Question: for my school project I had a laravel project delivered.
but my controller has a fatal error in it.
if(Auth::user()->hasRole('admin')){...} "
but the hasRole gives a error:
> undefined method 'hasRole'

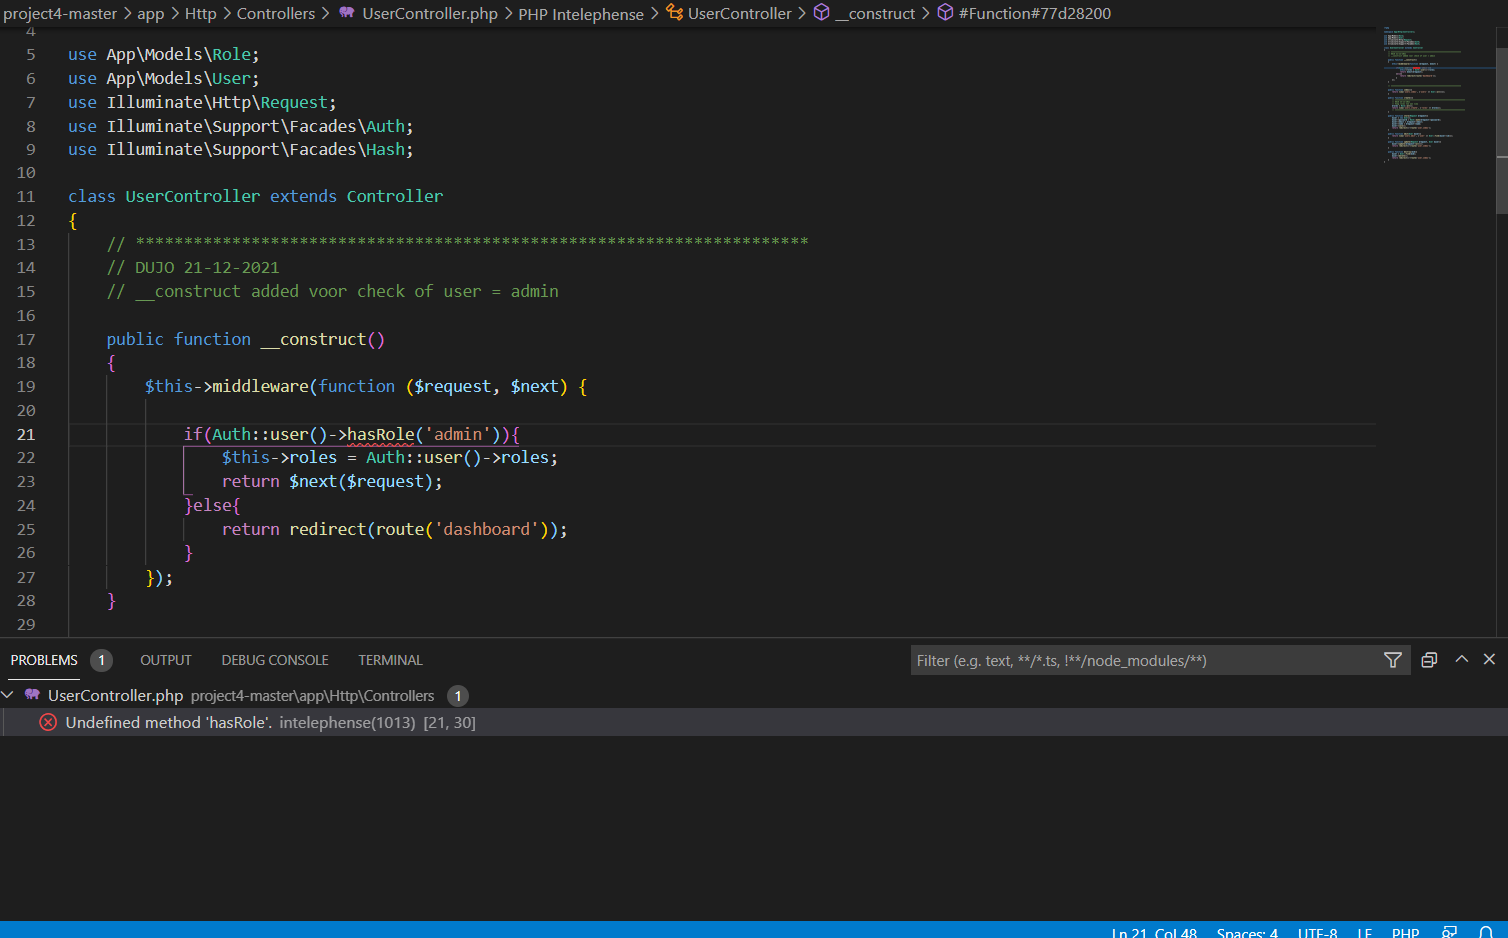
Answer: if your code works fine but showing this warning 'Undefined method 'hasRole'' on your IDE then install this package <URL>